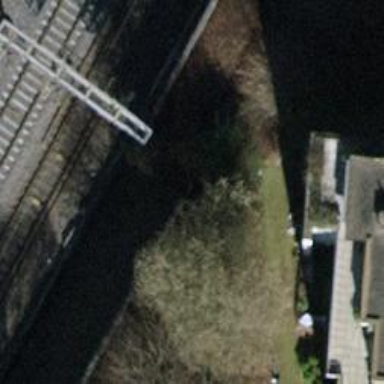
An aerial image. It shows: Noise barrier retaining wall.